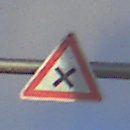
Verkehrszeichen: KreuzungOderEinmuendung
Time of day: SunriseSunset
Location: Outdoor (Nature)
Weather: PartlyCloudy
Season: NotSpecified
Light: Natural